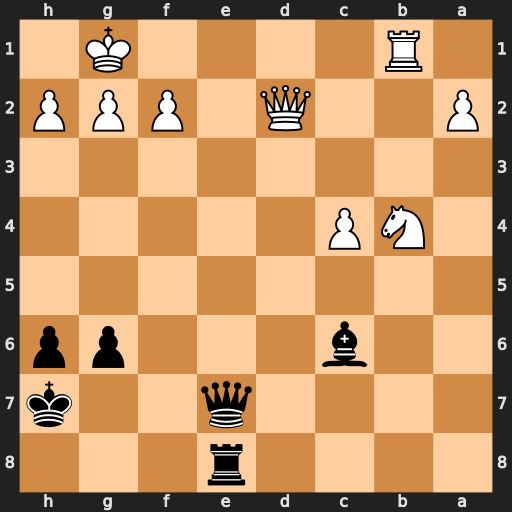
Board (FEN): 4r3/4q2k/2b3pp/8/1NP5/8/P2Q1PPP/1R4K1
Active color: b
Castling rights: -
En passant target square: -
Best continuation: Qe4 f3 Qxb1+